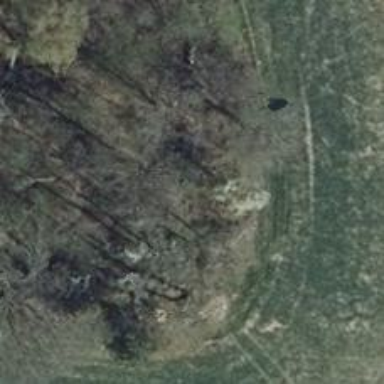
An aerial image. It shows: Hunting stand.